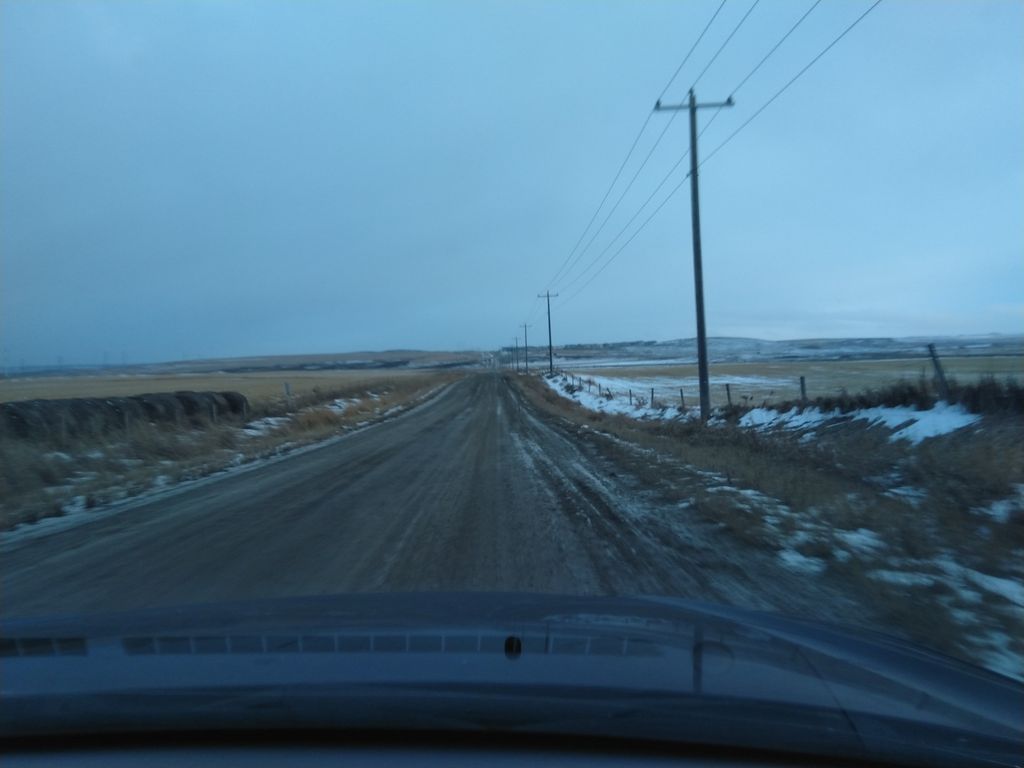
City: calgary